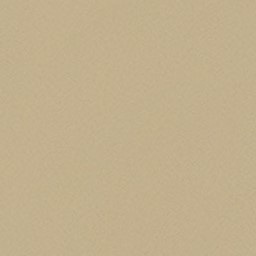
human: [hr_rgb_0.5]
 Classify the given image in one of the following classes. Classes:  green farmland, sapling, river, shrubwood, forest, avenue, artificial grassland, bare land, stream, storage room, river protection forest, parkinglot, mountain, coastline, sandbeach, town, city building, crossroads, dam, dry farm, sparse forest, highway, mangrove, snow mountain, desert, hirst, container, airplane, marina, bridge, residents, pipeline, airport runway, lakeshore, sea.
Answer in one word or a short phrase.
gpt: desert